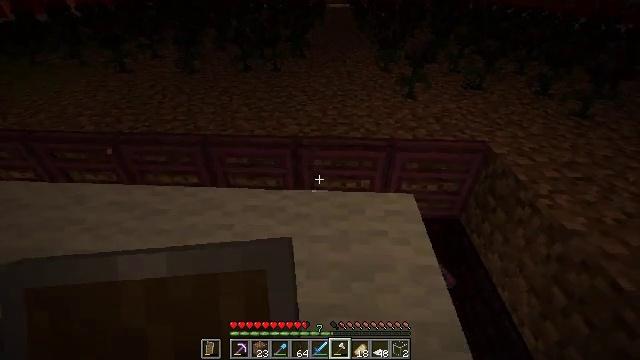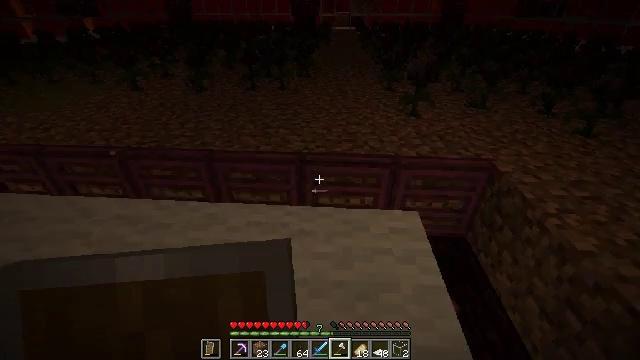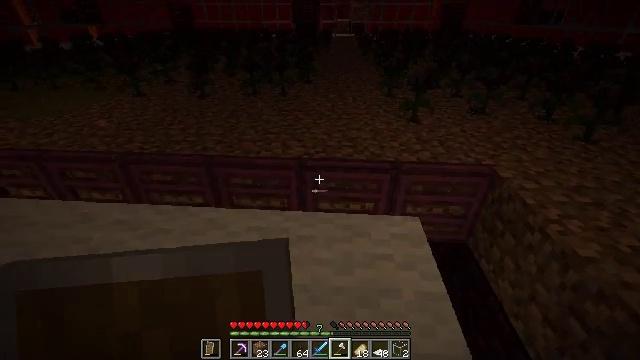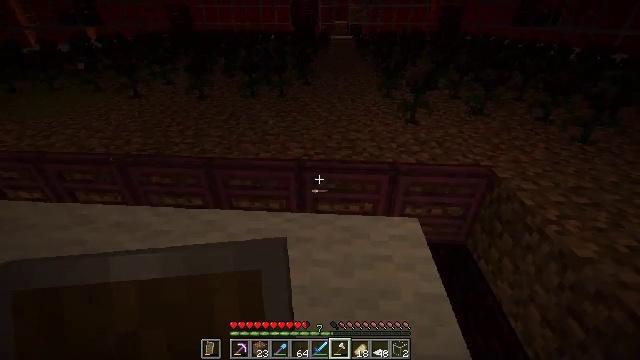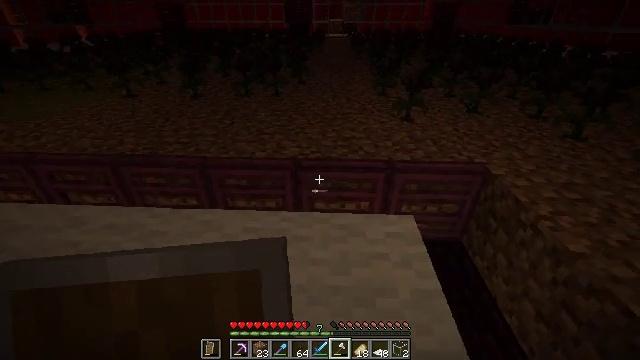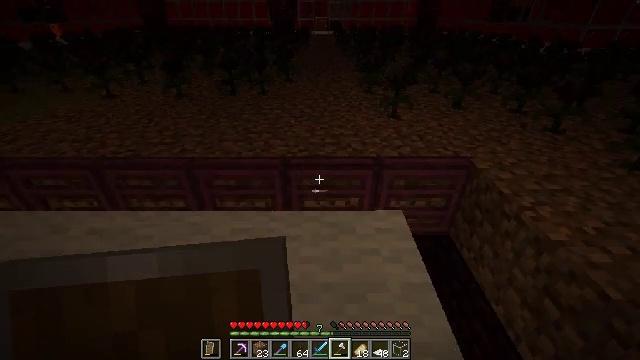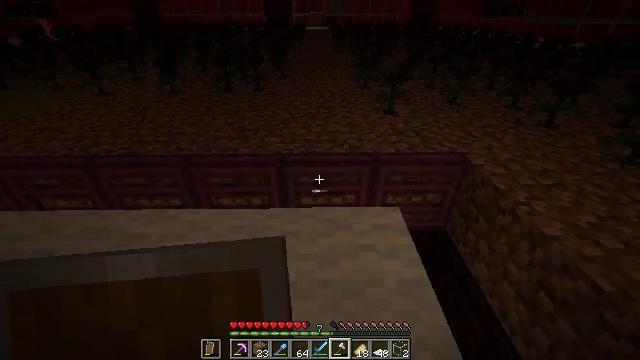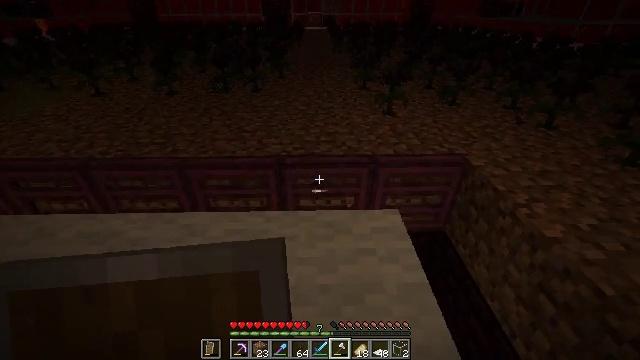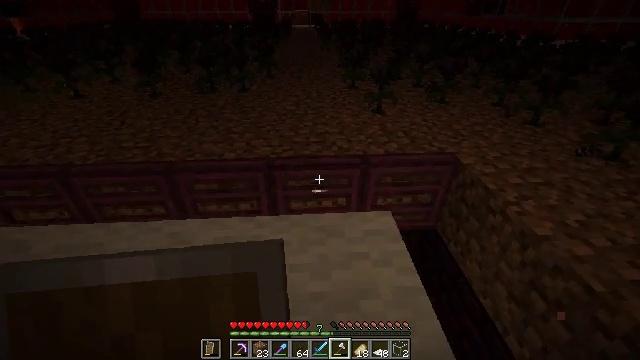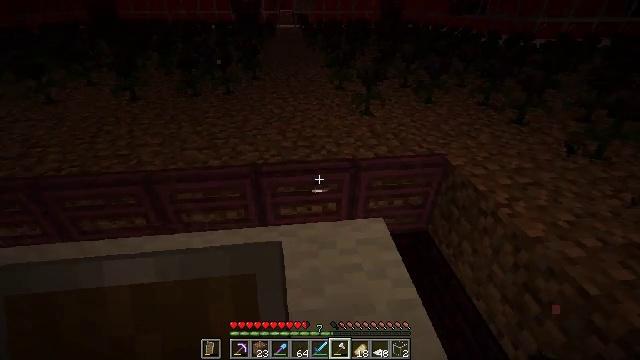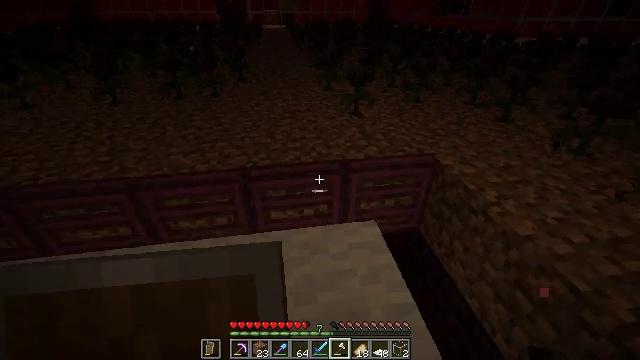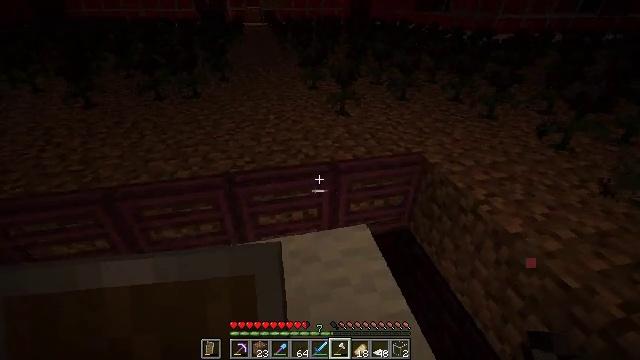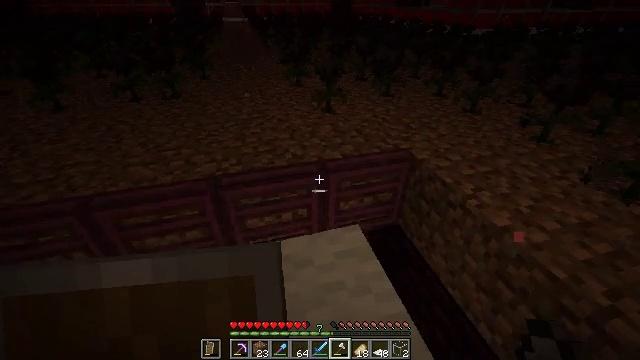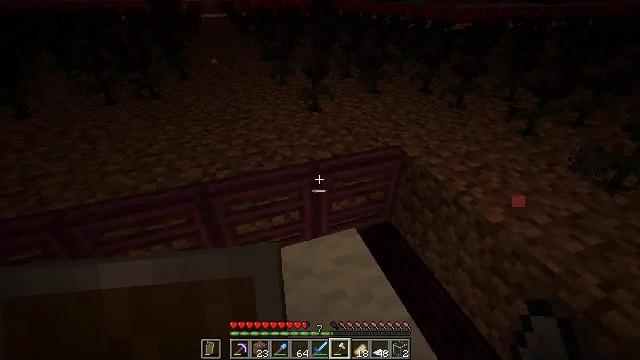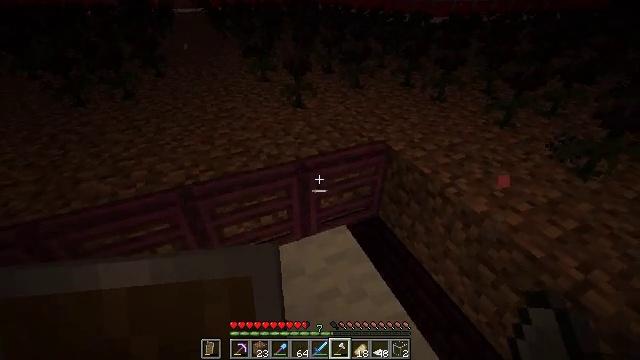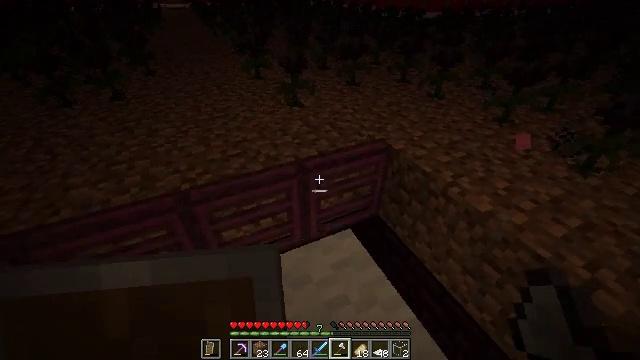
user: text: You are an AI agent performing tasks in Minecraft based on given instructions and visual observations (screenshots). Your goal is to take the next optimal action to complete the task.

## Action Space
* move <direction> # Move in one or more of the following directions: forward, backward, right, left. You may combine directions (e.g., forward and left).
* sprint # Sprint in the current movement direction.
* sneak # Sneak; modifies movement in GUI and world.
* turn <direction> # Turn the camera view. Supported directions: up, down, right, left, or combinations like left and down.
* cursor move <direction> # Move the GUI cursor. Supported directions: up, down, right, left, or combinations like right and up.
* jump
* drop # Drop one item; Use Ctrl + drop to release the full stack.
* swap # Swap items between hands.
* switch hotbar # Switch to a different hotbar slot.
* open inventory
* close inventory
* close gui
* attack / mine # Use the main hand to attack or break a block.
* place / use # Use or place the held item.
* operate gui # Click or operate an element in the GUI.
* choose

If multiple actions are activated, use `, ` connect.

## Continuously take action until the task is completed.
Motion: motion action
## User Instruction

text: Remove the crimson trapdoor.
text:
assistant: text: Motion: sneak, turn left and up
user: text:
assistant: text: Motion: sneak, turn up
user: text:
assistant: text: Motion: sneak
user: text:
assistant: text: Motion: sneak, turn right
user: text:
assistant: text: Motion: sneak, turn right
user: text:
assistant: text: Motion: move forward, sneak
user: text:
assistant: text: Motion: move forward, sneak
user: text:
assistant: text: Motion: move forward, sneak, turn right
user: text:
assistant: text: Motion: move forward, sneak, turn right
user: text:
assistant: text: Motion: move forward, sneak, turn right
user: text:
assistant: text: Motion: move forward, sneak, turn right
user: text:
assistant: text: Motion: move forward and move left, sneak, turn right
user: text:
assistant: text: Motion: move forward and move left, sneak, turn right
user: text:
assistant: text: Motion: move forward and move left, sneak, turn right
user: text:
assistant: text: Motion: move forward and move left, sneak, turn right, attack / mine
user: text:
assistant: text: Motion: move forward and move left, sneak, turn right, attack / mine
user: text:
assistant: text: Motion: move forward and move left, sneak, turn right, attack / mine
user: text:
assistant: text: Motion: sneak, attack / mine
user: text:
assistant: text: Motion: sneak, attack / mine
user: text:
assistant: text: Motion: sneak, turn right, attack / mine
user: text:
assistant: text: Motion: sneak, attack / mine
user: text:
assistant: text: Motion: sneak, attack / mine
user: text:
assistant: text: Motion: sneak, attack / mine
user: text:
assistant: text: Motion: sneak, attack / mine
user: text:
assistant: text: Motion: sneak, attack / mine
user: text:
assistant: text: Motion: sneak, attack / mine
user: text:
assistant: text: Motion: sneak, attack / mine
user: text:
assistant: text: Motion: sneak, attack / mine
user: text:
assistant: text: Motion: sneak, attack / mine
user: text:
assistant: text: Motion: sneak, attack / mine